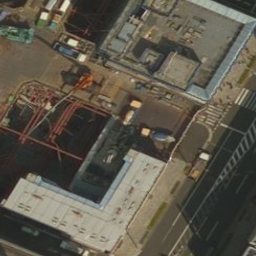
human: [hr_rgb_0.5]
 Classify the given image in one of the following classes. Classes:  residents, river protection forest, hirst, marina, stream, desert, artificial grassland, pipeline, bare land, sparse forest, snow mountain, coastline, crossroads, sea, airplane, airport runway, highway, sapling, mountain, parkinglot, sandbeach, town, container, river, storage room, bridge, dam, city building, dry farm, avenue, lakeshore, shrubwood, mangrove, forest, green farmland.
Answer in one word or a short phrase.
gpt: city building